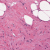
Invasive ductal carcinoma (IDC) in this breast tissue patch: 0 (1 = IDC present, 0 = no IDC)